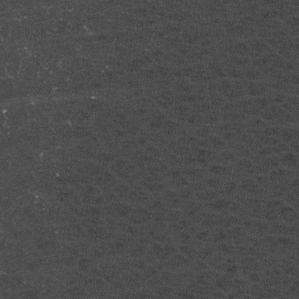
Label: frost